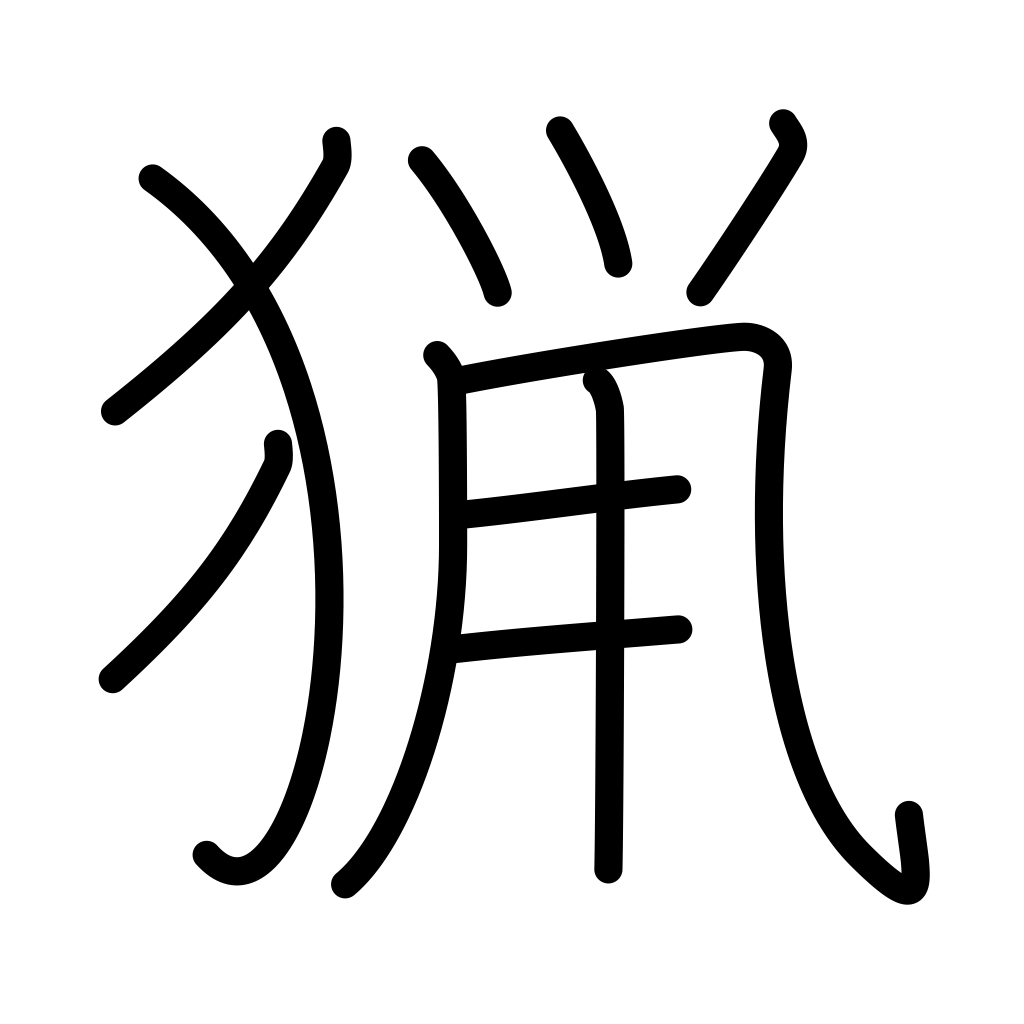
Meaning: game-hunting, shooting, game, bag